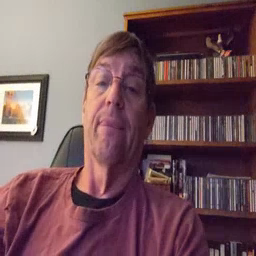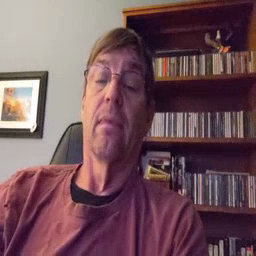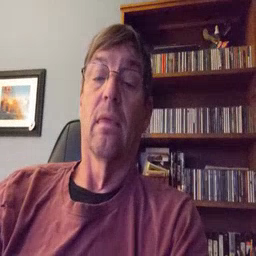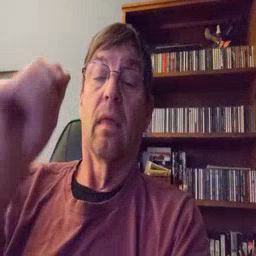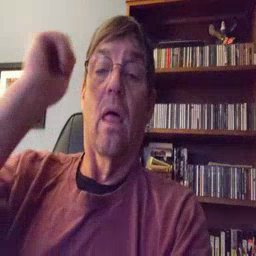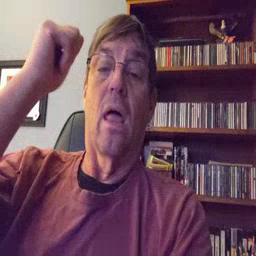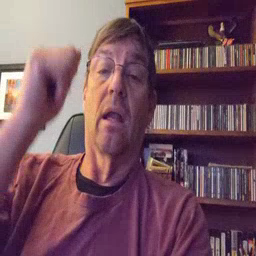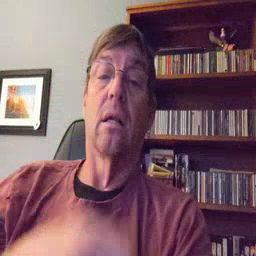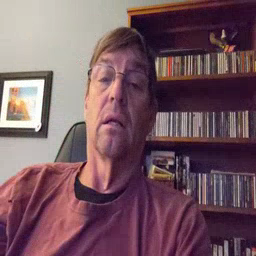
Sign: aunt